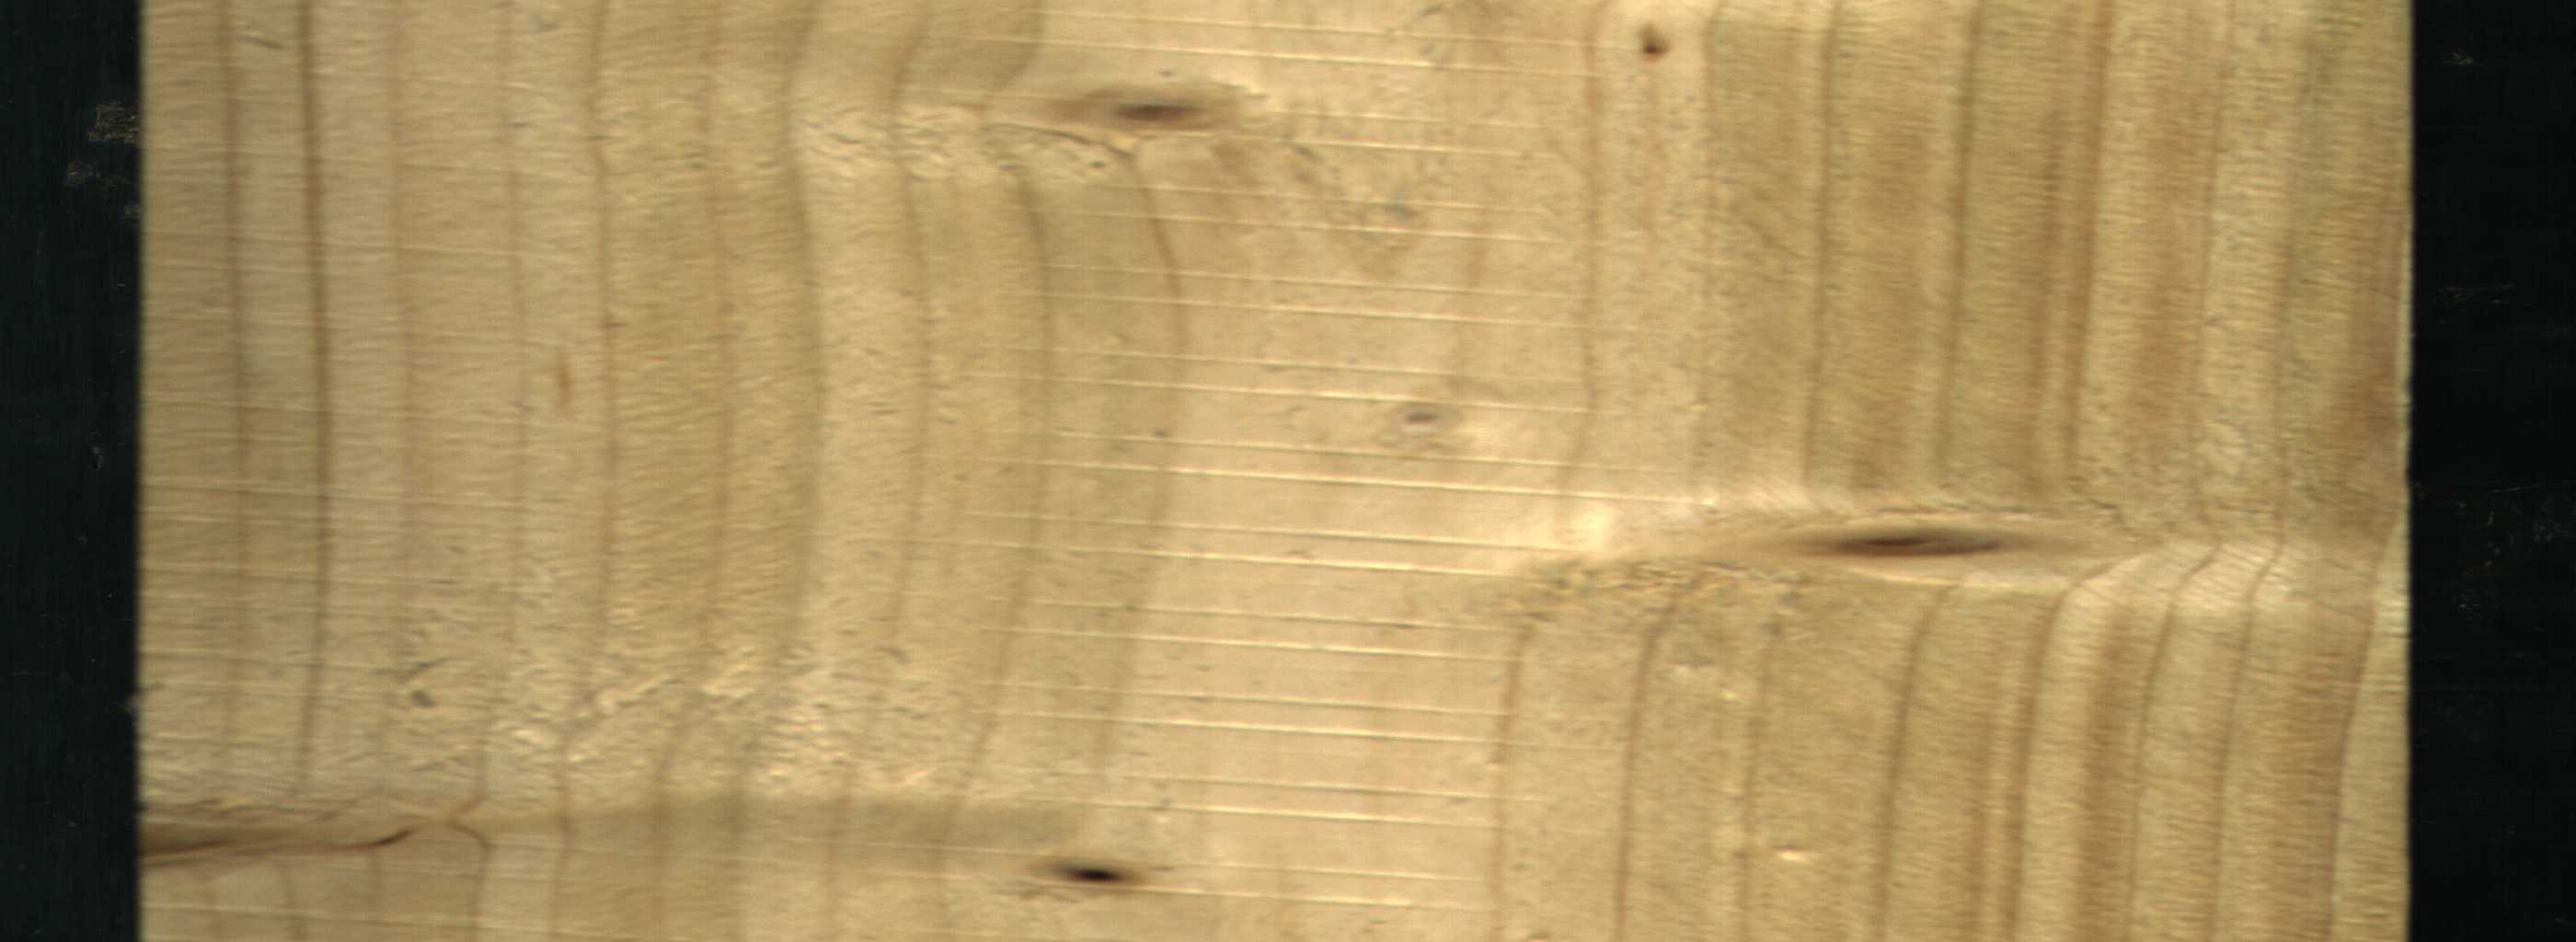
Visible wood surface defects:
Dead_Knot
Live_Knot
Live_Knot
Live_Knot
Live_Knot